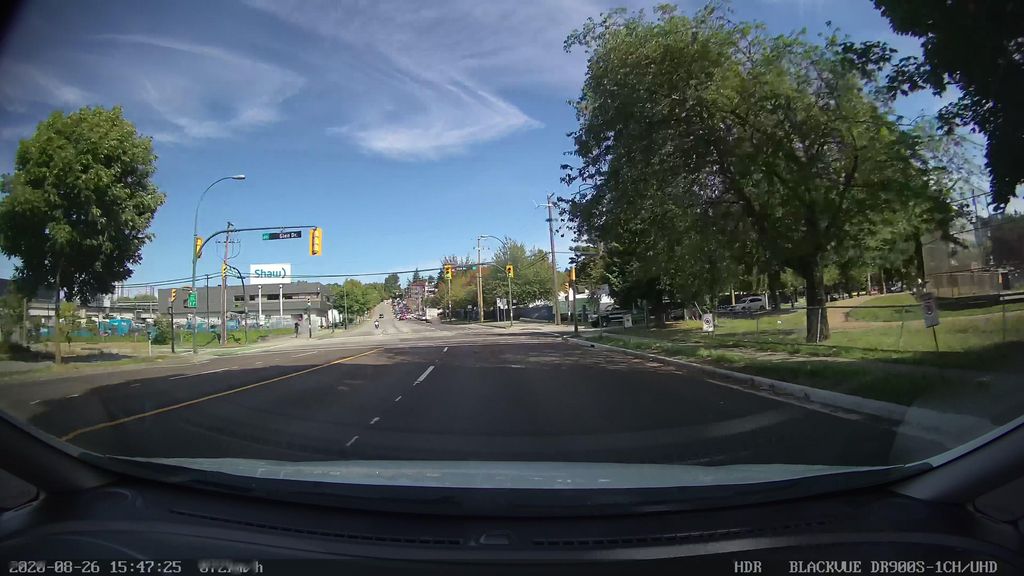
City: vancouver